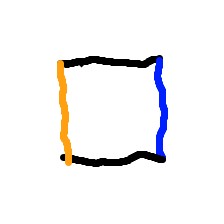
Shape: square